Question: this is the heatmap of the question. Each task can only be assigned to one person, and each person can only be assigned one task. How to allocate to maximize total profit? (all profits are multiples of ten), and output the maximum profit.
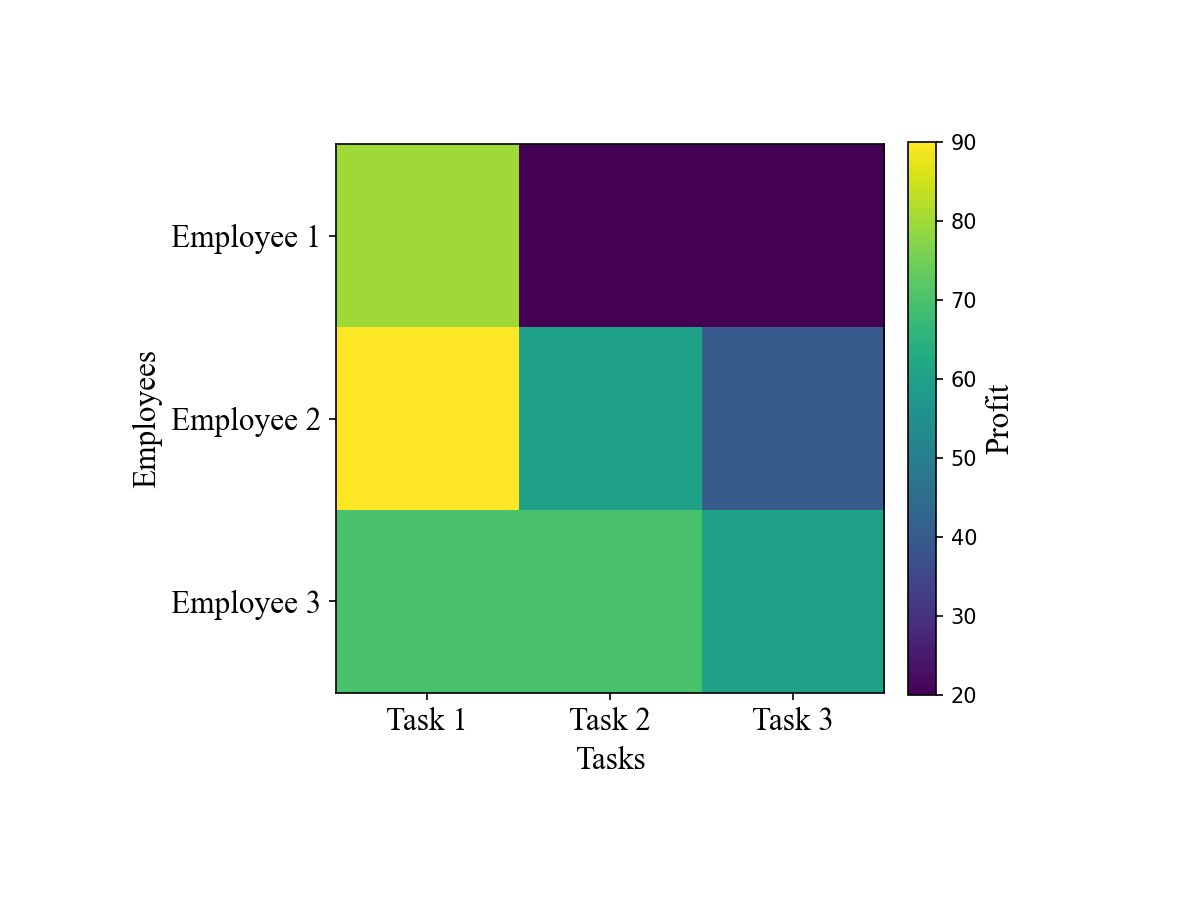
Answer: 200